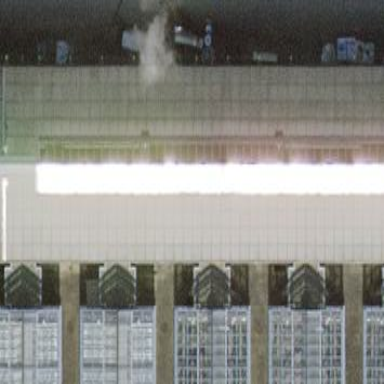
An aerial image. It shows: Greenhouse.